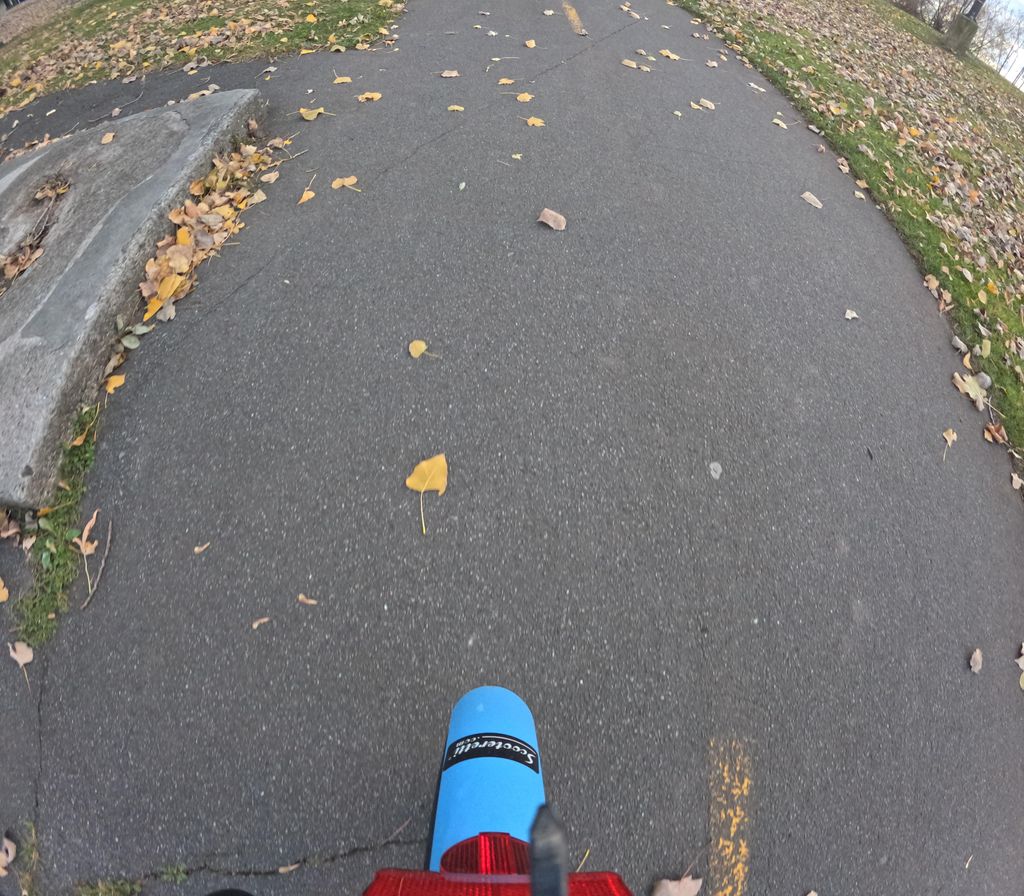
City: ottawa-gatineau